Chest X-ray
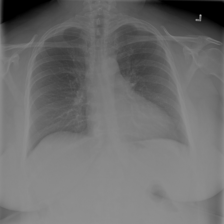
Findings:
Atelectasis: negative
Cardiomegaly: negative
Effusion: negative
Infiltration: negative
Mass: negative
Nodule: negative
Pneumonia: negative
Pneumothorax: negative
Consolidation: negative
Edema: negative
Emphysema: negative
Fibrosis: positive
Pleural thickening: negative
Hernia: negative